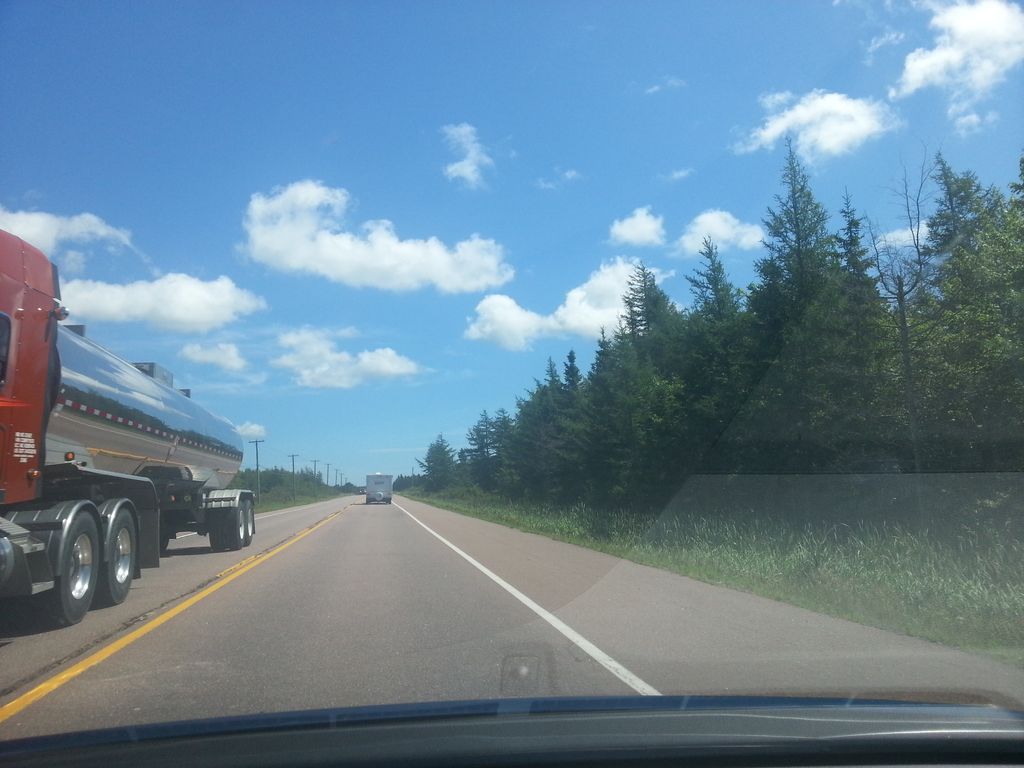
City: charlottetown